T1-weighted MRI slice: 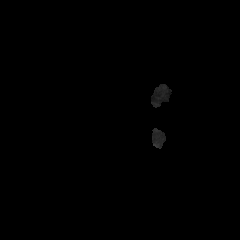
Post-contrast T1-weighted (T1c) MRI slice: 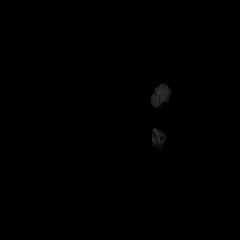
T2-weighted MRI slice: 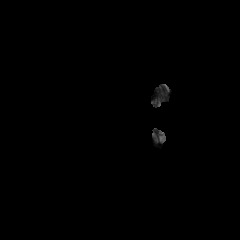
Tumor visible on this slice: no